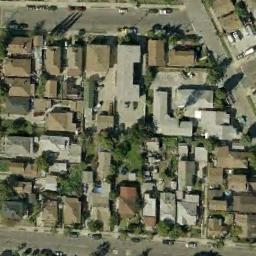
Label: dense_residential